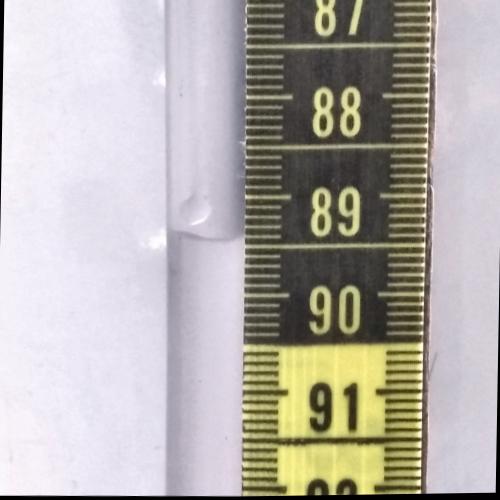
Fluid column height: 89.4 cm